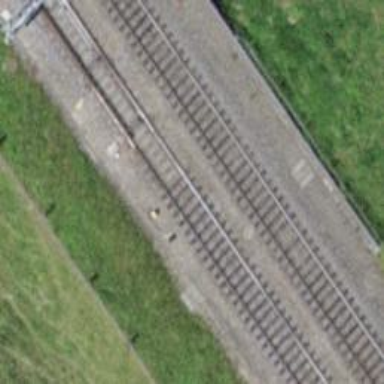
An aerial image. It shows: Railway switch.